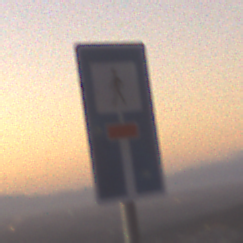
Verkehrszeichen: SackgasseFussgaengerDurchlaessig
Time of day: Dawn
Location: Outdoor (RoadRail)
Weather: Clear
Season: NotSpecified
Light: Natural